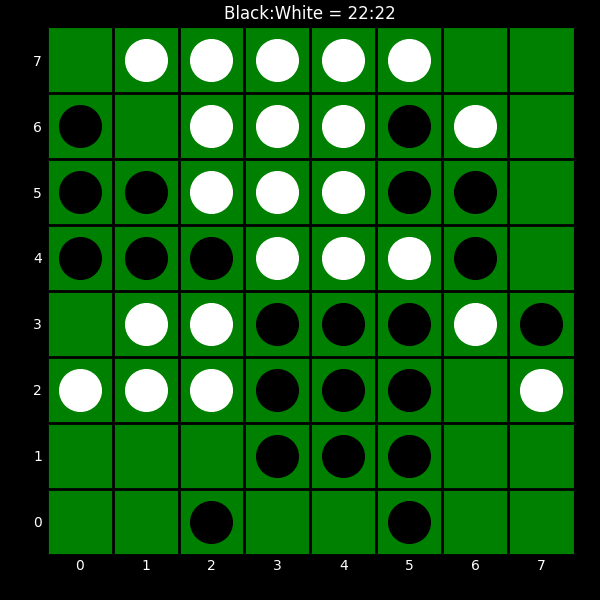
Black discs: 22
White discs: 22